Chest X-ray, PA view. Patient: 54 years old, sex F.
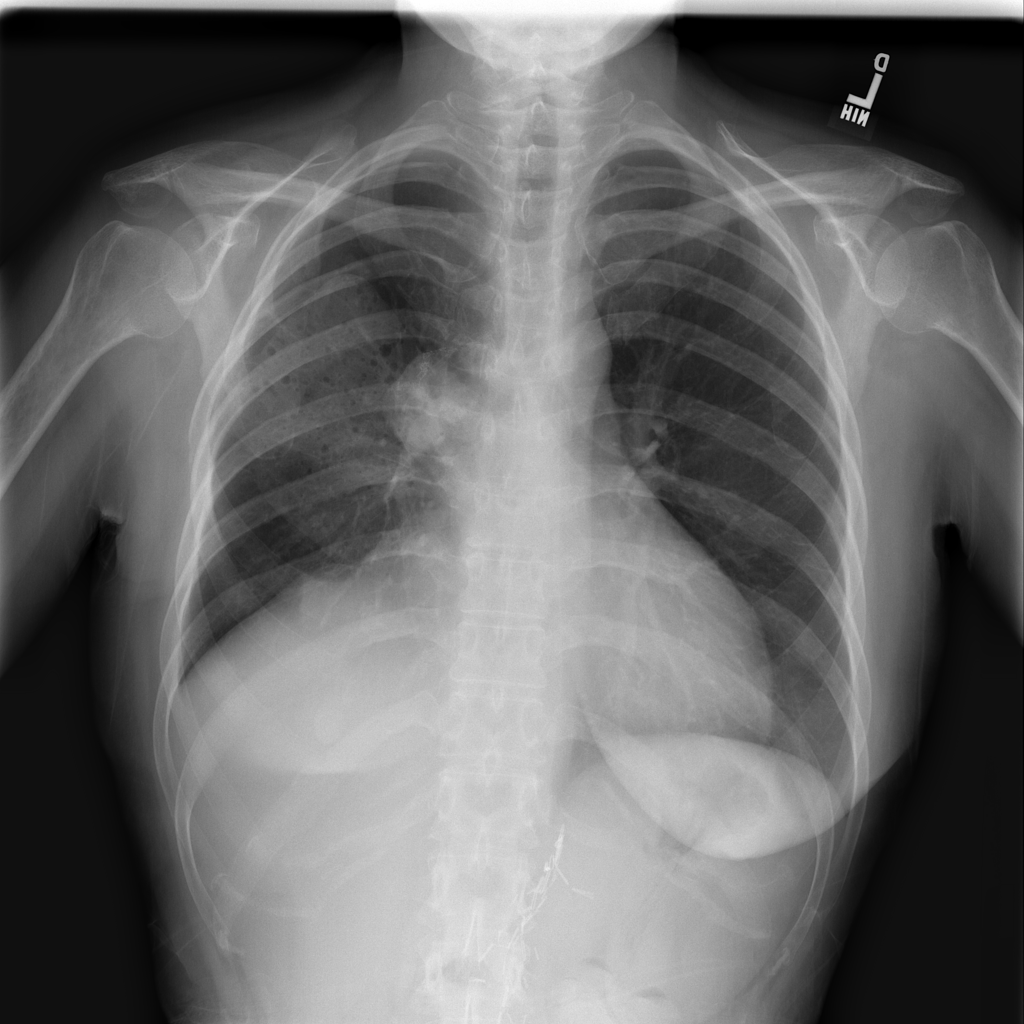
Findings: Mass